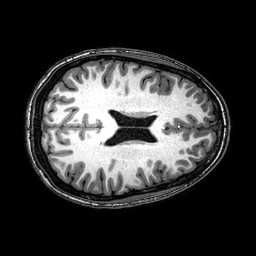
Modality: T1w
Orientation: axial
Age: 24
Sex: female
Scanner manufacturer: philips
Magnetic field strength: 3 T
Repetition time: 0.008188 s
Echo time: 0.00376 s